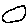
Label: circle